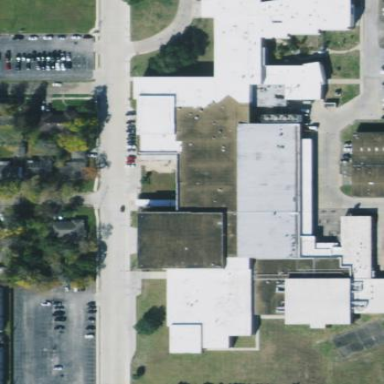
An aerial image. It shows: School building.